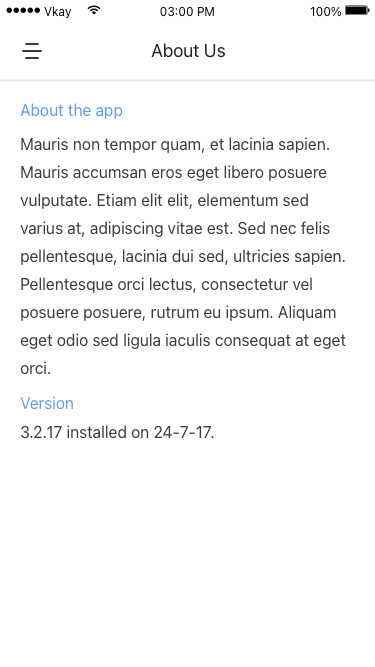
Text in this UI design:
About Us
About the app
Version
3.2.17 installed on 24-7-17.
Mauris non tempor quam, et lacinia sapien. Mauris accumsan eros eget libero posuere vulputate. Etiam elit elit, elementum sed varius at, adipiscing vitae est. Sed nec felis pellentesque, lacinia dui sed, ultricies sapien. Pellentesque orci lectus, consectetur vel posuere posuere, rutrum eu ipsum. Aliquam eget odio sed ligula iaculis consequat at eget orci.